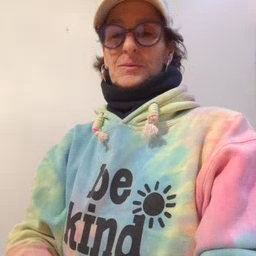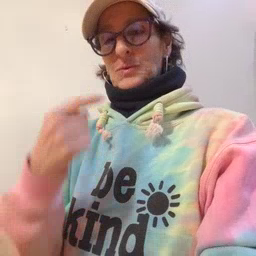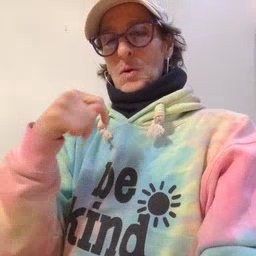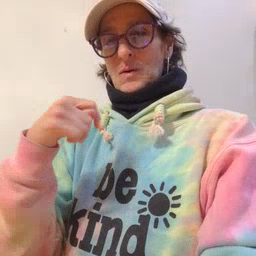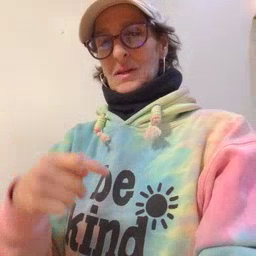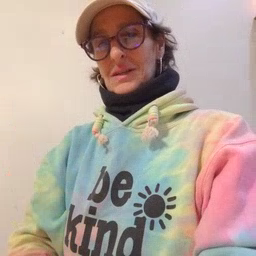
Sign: toy